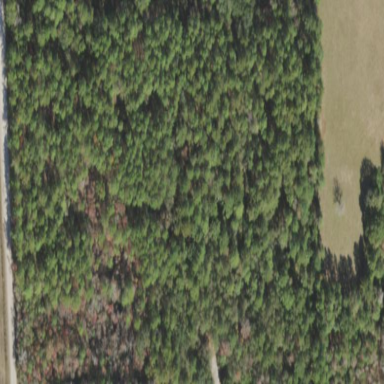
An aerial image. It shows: Needle-leaved woodland.